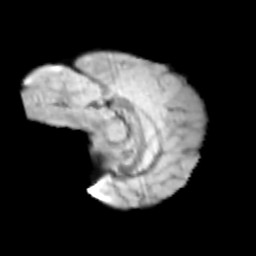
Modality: T2w
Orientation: sagittal
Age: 10
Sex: female
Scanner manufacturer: siemens
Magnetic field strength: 3 T
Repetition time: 3.8 s
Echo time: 0.07 s